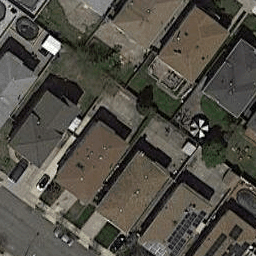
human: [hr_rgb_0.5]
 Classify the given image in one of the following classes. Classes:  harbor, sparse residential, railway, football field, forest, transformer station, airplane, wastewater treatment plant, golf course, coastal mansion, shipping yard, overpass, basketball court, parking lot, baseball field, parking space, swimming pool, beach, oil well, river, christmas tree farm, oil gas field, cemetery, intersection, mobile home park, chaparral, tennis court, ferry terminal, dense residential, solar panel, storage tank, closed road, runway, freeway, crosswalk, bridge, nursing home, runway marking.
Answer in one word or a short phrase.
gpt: dense residential